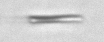
Label: fiber